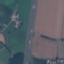
Land use / land cover: Highway